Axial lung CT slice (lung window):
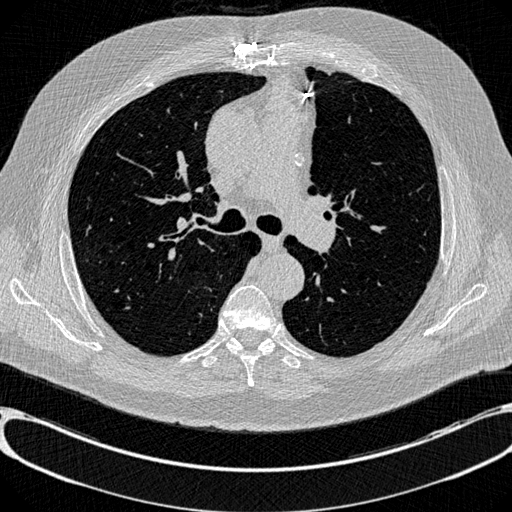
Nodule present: no